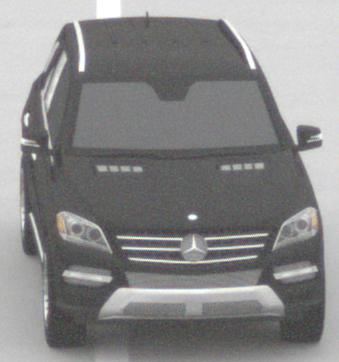
Make: Mercedes-Benz
Model: ML 350
Detailed model: M-Class (166)
Model produced from: 2011/11
Model produced until: 2014/10
Doors: 5
Color: black
Road condition: dry road
Daytime: midday
Contrast: low contrast